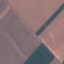
Land use / land cover class: AnnualCrop